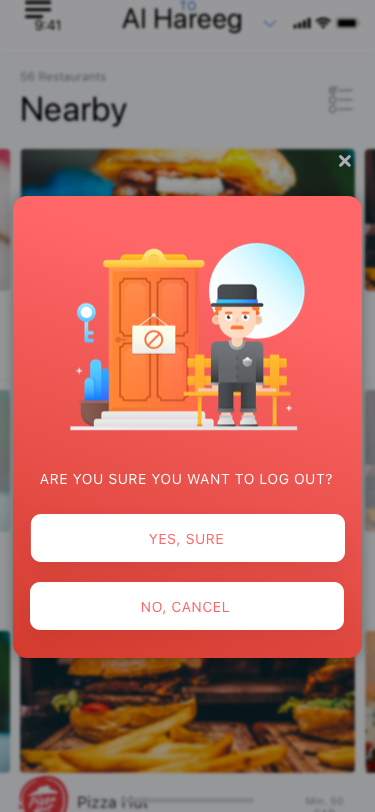
Text in this UI design:
Opens at 10:00 AM
Min. 50 SAR
45 Min - Free Delivery
120 Ratings
4.7
Burger King
Closed Now
Min. 50 SAR
45 Min - Free Delivery
120 Ratings
4.7
Pizza Hut
Min. 50 SAR
Pizza Hut
Nearby
56 Restaurants
Al Hareeg
NO, CANCEL
Yes, Sure
Are you sure you want to log out?